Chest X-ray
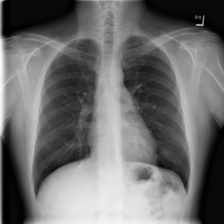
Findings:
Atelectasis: negative
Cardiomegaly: negative
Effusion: negative
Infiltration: negative
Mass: negative
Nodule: negative
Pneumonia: negative
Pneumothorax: negative
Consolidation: negative
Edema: negative
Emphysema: negative
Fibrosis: negative
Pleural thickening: negative
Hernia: negative